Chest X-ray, PA view. Patient: 59 years old, sex M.
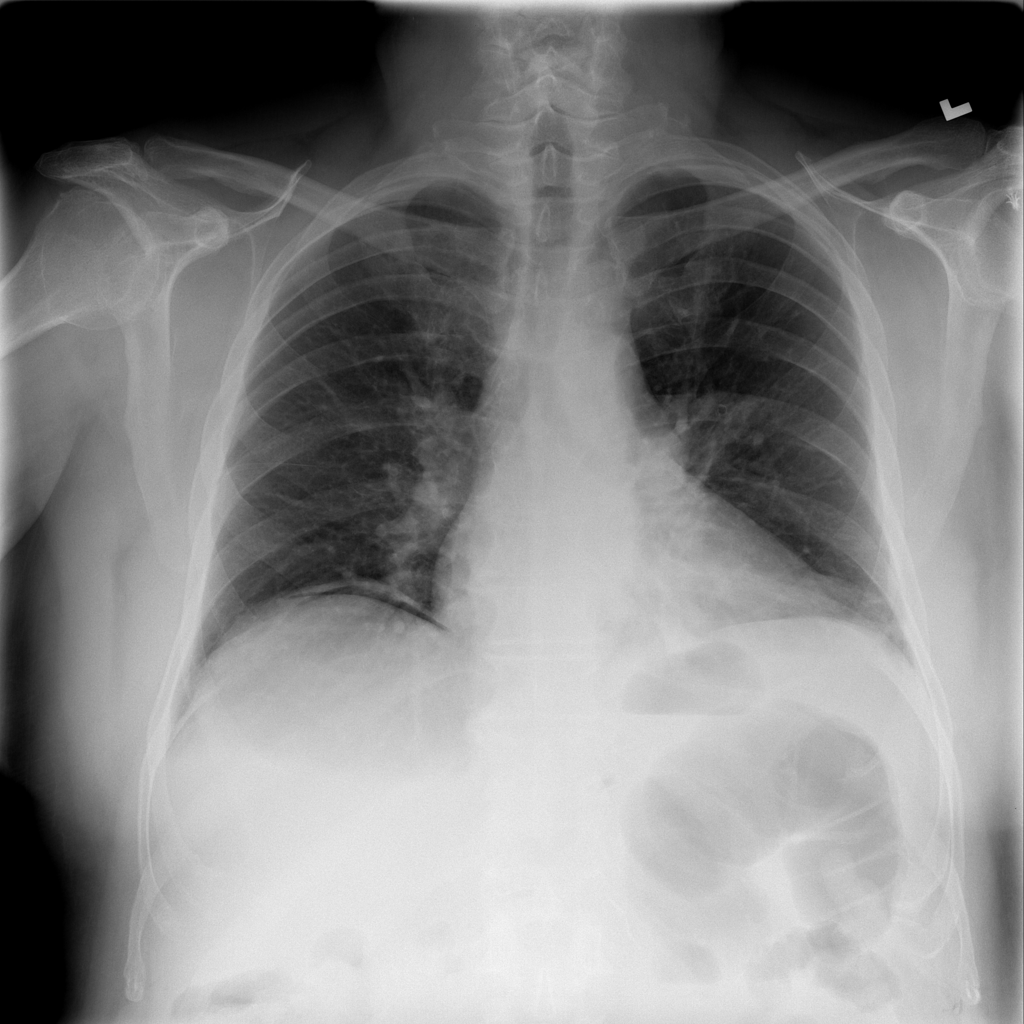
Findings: Atelectasis, Cardiomegaly, Effusion